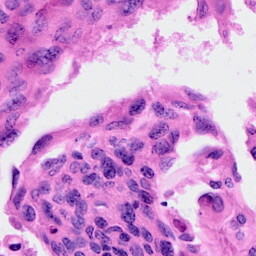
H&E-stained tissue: Cervix